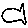
Label: fish